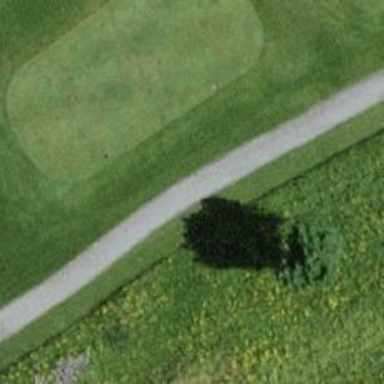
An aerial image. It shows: Golf cartpath that is also road path.